Field crop: maize
Growth stage: 2
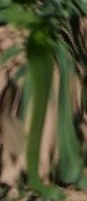
Species: maize